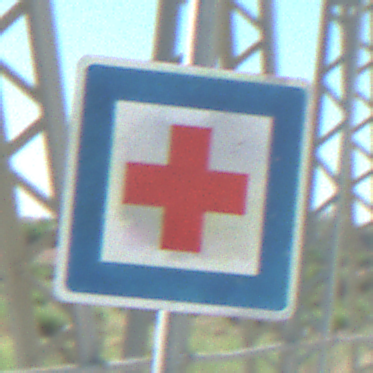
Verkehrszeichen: ErsteHilfe
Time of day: MorningAfternoon
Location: Outdoor (Special)
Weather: Clear
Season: NotSpecified
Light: Natural